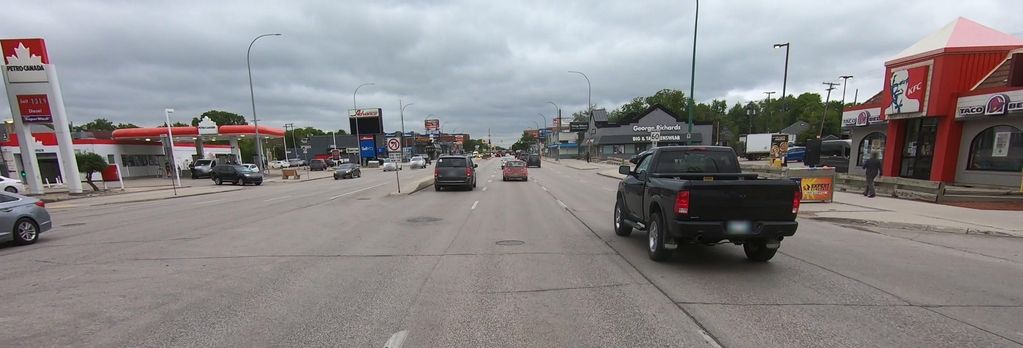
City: winnipeg